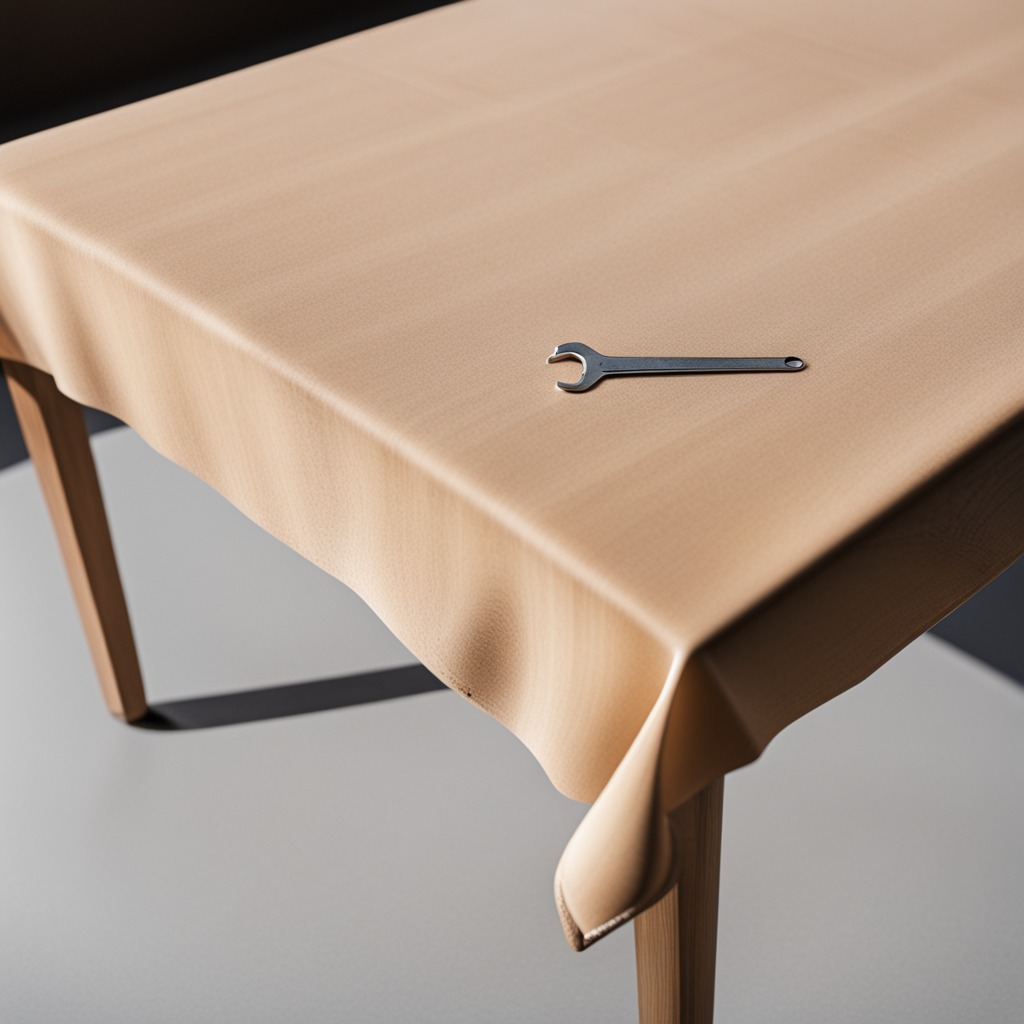
An wrench lies on a wooden table.